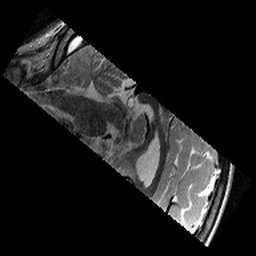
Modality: T2w
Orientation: sagittal
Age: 13
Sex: female
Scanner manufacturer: siemens
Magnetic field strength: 3 T
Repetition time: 8.46 s
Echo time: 0.067 s